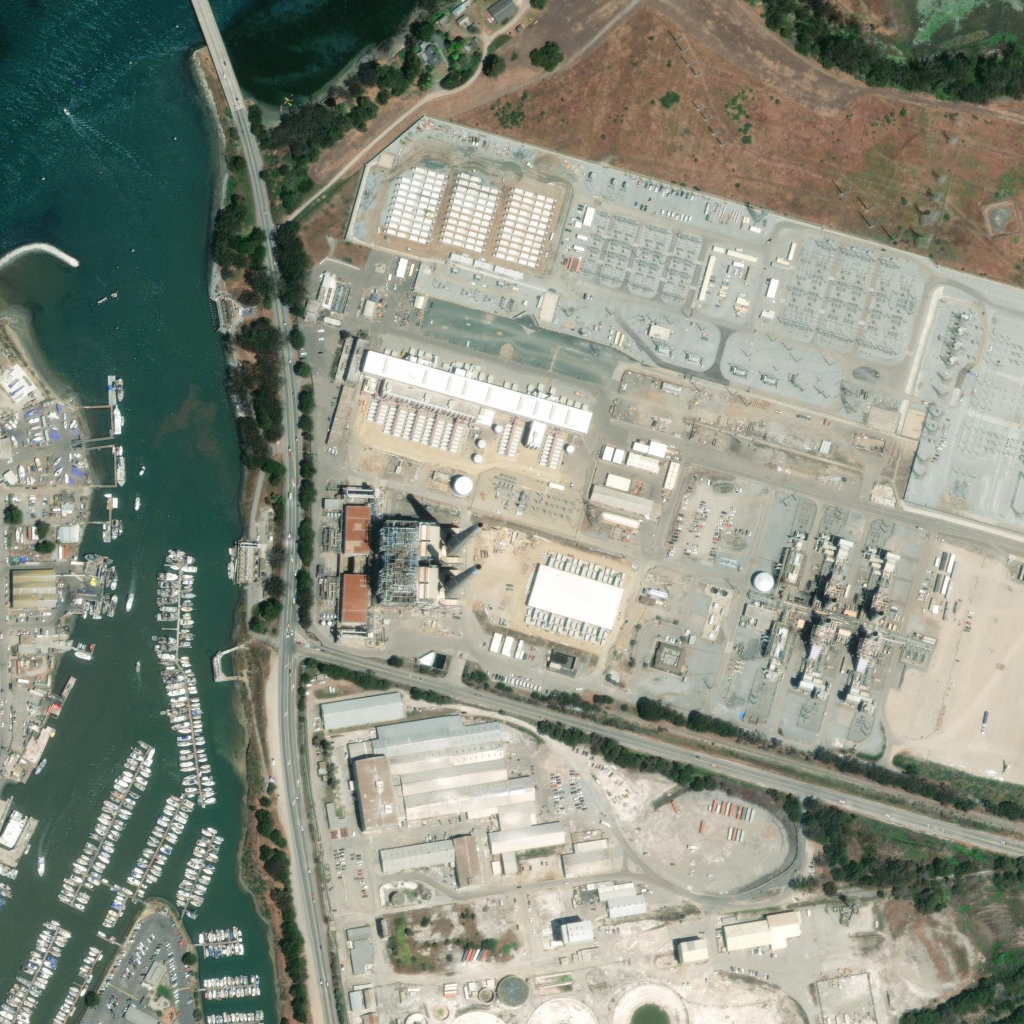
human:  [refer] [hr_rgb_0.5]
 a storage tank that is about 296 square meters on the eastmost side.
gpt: <box>[[73, 55, 75, 57, 0]]</box>